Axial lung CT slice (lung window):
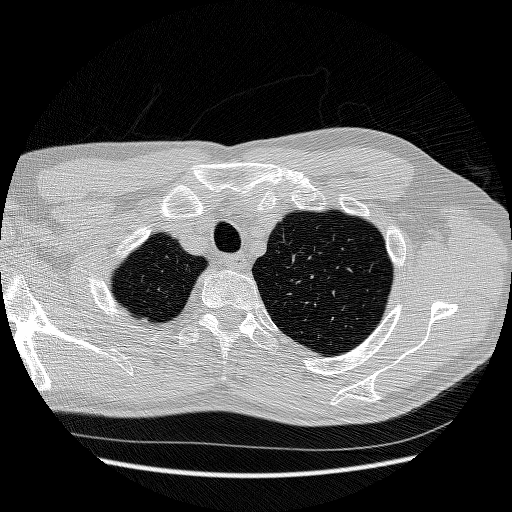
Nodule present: no